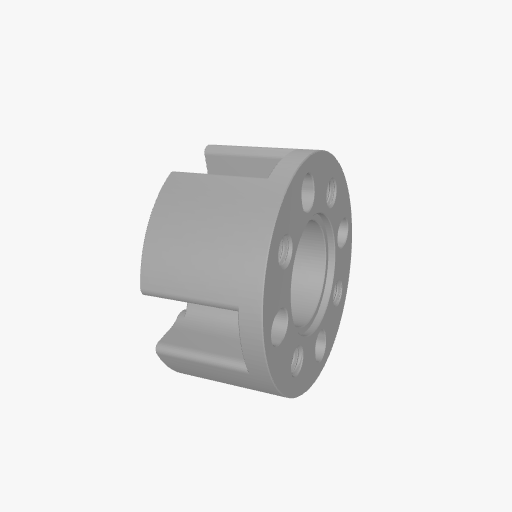
Part: CounterborePatternSpacer16